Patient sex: F
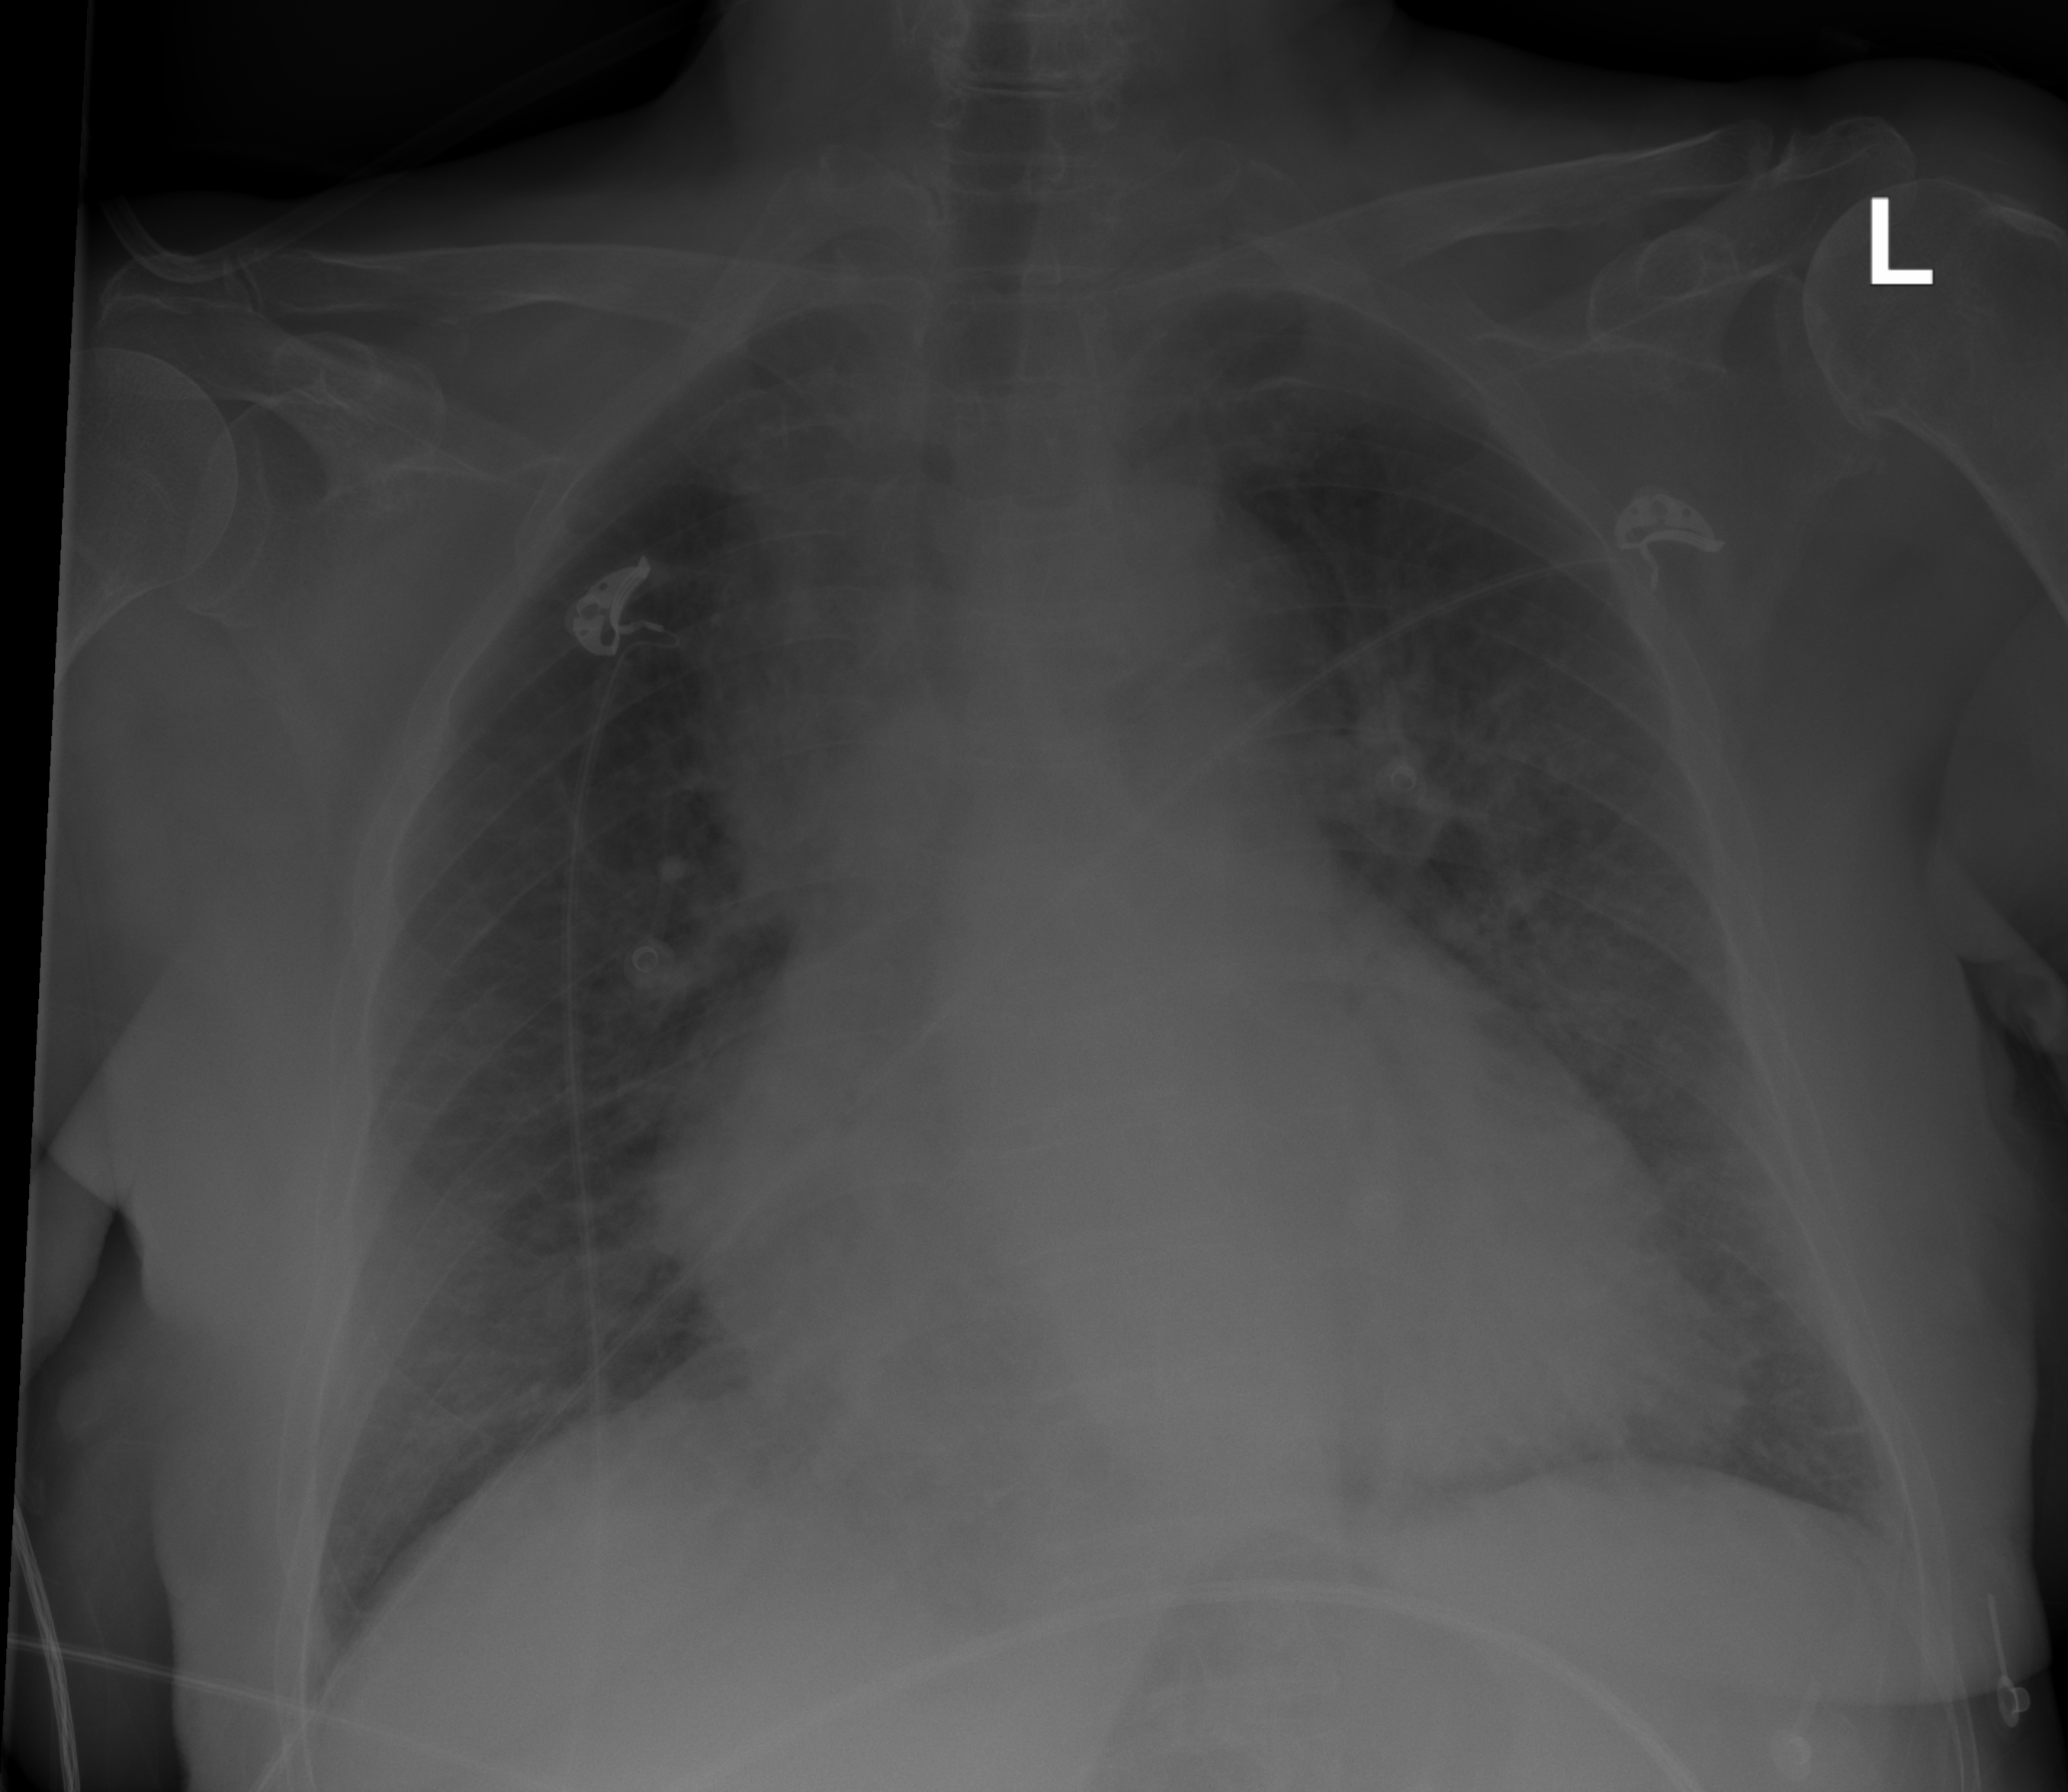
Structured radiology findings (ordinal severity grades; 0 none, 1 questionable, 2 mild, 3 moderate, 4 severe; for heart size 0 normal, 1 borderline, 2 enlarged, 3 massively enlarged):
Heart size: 3
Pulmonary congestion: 3
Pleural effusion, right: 0
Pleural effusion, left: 0
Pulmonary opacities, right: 0
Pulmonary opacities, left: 0
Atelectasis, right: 0
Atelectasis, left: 0